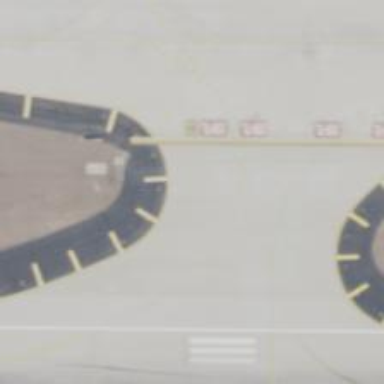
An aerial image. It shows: Image of taxiway at airport.